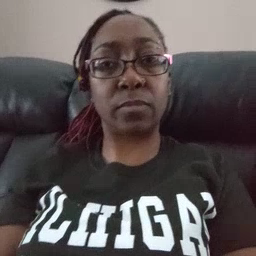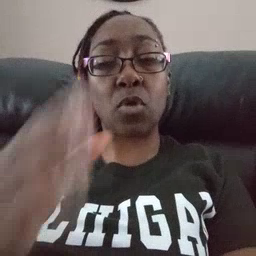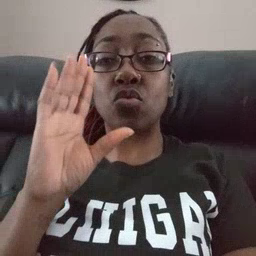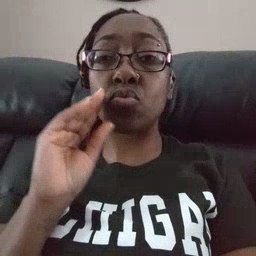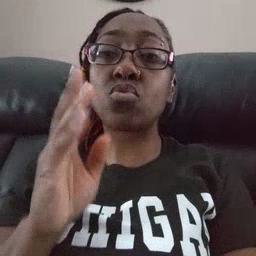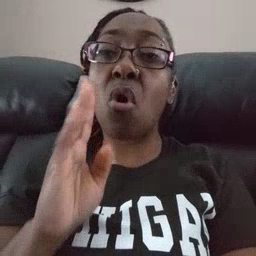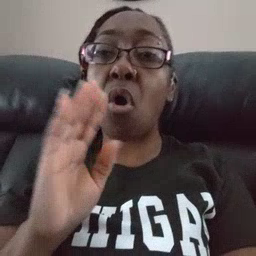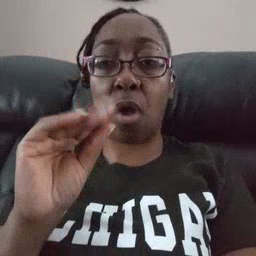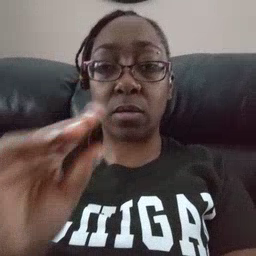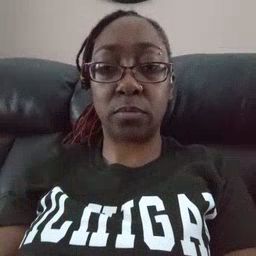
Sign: talk